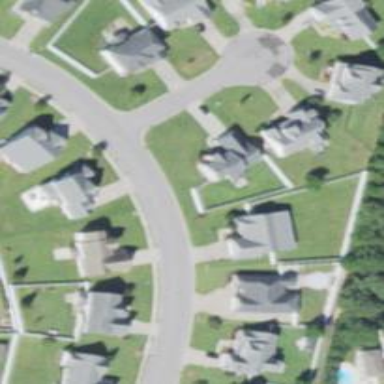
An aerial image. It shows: Residential road with sidewalk on the left.